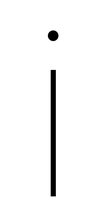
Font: Inter_Thin